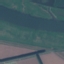
Land use / land cover class: River